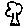
Label: tree